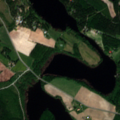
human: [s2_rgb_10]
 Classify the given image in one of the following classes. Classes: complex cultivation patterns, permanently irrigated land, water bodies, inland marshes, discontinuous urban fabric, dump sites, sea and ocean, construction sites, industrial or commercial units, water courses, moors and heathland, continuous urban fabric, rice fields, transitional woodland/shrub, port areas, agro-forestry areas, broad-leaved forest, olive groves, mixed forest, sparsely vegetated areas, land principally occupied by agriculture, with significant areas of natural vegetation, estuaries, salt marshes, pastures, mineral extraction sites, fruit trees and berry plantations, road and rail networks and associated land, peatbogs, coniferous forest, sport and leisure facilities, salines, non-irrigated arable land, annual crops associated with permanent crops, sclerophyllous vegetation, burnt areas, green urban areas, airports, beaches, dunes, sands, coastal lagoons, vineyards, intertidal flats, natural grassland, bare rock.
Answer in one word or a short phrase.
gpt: land principally occupied by agriculture, with significant areas of natural vegetation, coniferous forest, mixed forest, transitional woodland/shrub, water bodies